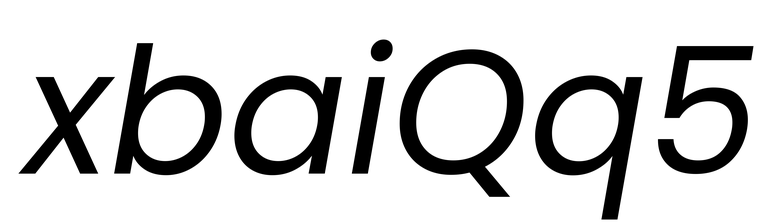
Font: Poppins-Italic